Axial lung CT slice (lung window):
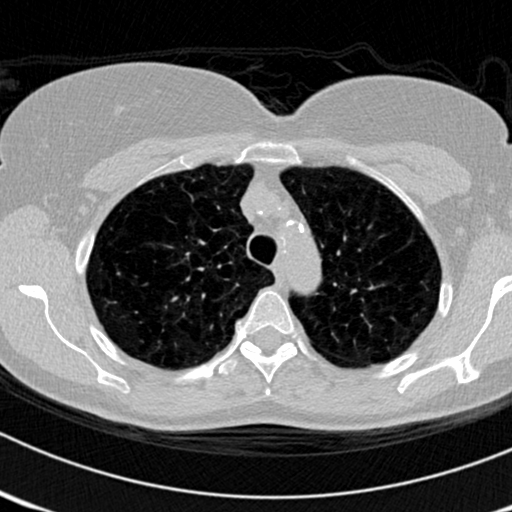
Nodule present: no